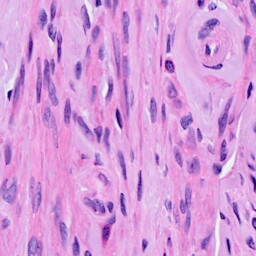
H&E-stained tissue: Ovarian